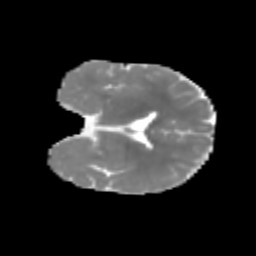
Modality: MD
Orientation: coronal
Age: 6
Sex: male
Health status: healthy